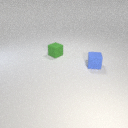
small blue rubber cube in front of small green rubber cube